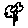
Label: flower